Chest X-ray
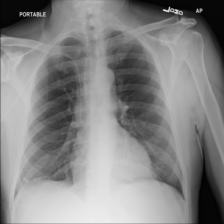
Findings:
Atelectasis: negative
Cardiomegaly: negative
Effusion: negative
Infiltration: negative
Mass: negative
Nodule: negative
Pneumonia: negative
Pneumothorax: negative
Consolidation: negative
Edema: negative
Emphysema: negative
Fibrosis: negative
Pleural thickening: negative
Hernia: negative